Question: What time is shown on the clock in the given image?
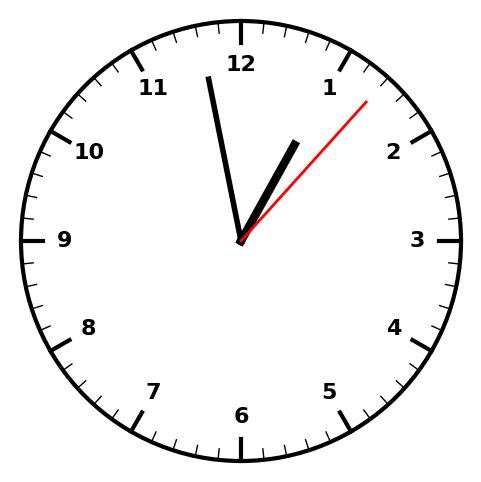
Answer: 12:58:07